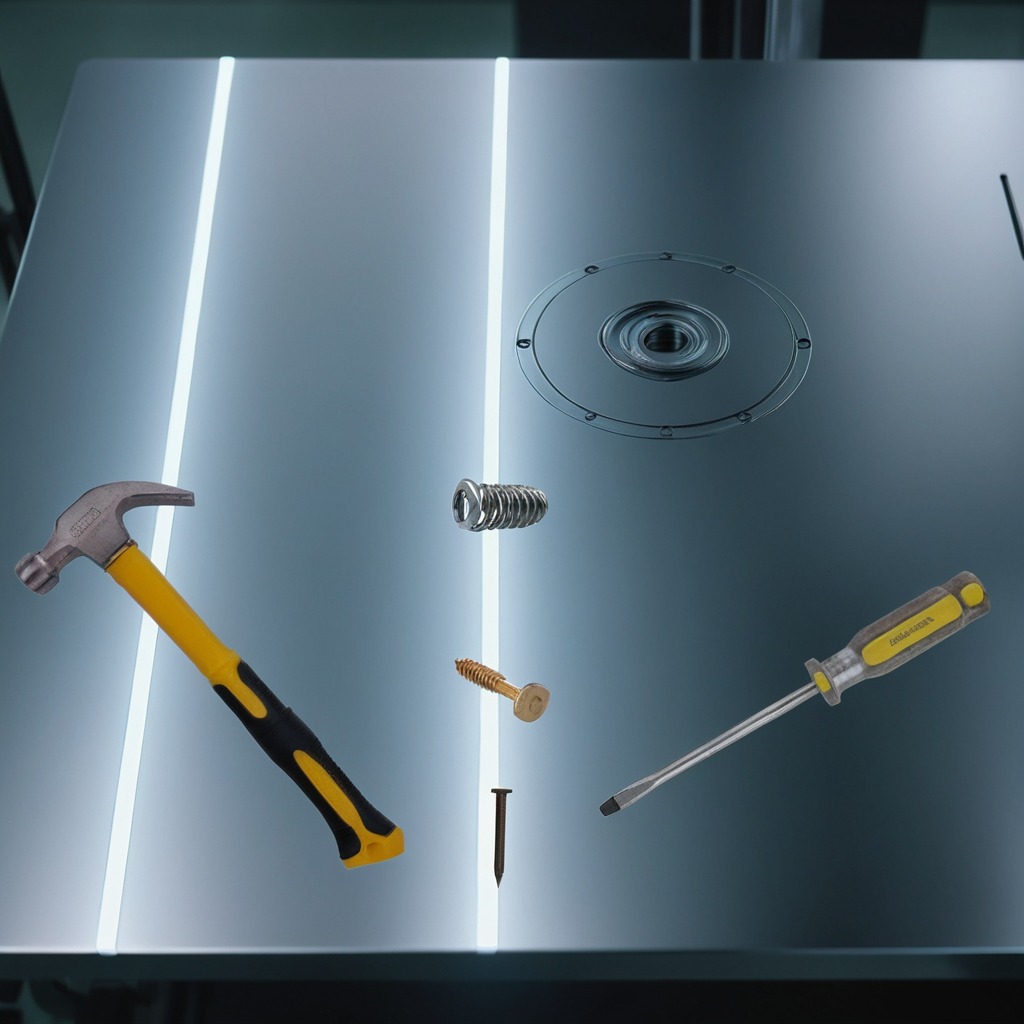
A hammer, a nail, a screw, and a screwdriver are lying on the metal table in a machine shop under fluorescent lights.